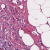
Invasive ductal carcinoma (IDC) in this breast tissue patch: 1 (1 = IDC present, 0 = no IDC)